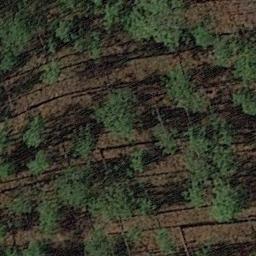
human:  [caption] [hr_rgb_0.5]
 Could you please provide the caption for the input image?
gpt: The forest has some sparse green trees randomly arranged and the forest soil is deep yellow .

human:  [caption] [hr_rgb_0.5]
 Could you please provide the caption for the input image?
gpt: The forest is on the bare land .

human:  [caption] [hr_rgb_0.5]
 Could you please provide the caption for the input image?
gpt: This is a dense forest .

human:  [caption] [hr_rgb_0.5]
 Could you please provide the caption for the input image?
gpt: Many sparse green trees are in a forest .

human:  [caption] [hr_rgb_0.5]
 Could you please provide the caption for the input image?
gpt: A sparse forest with some green trees .